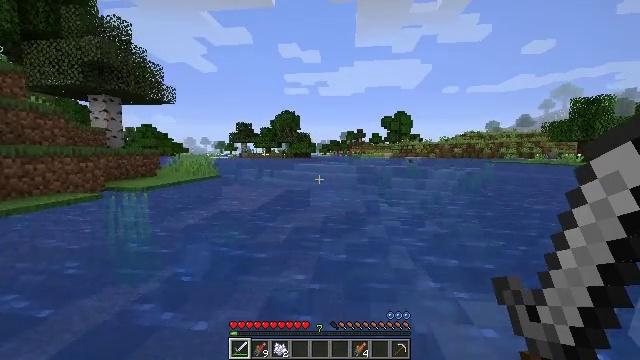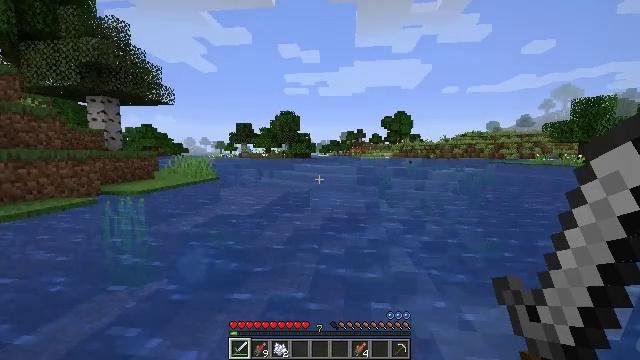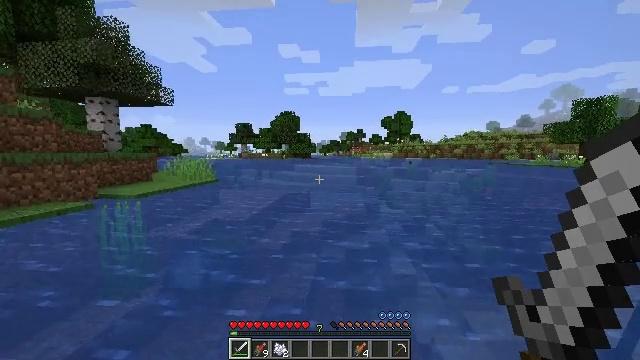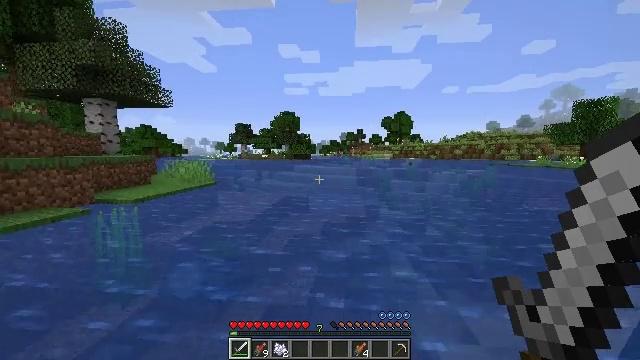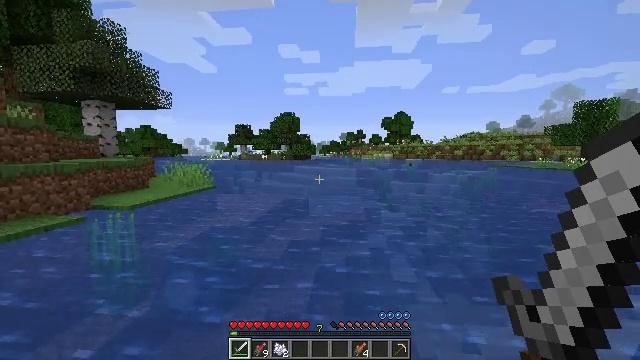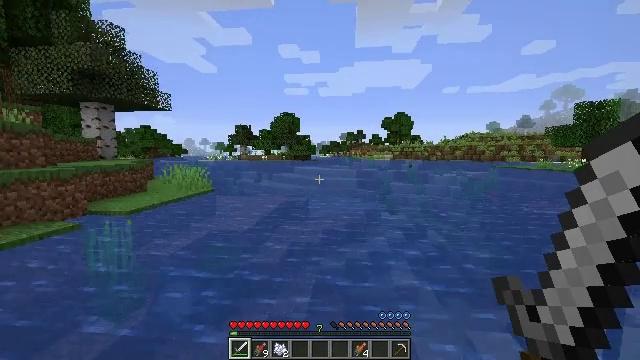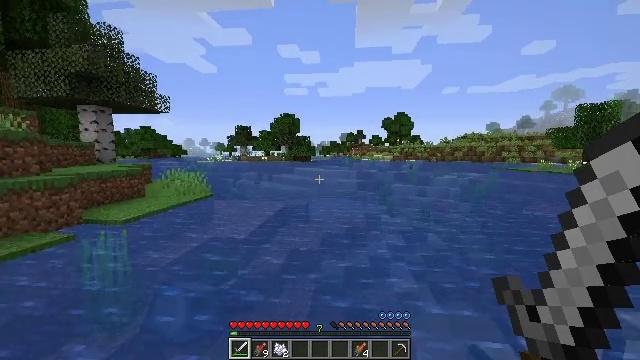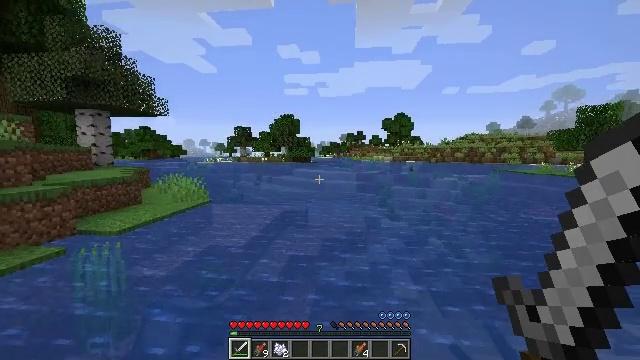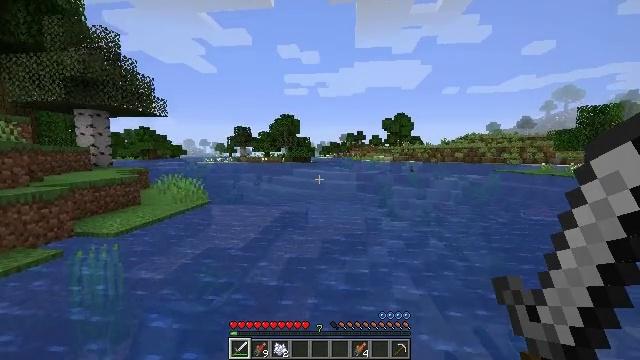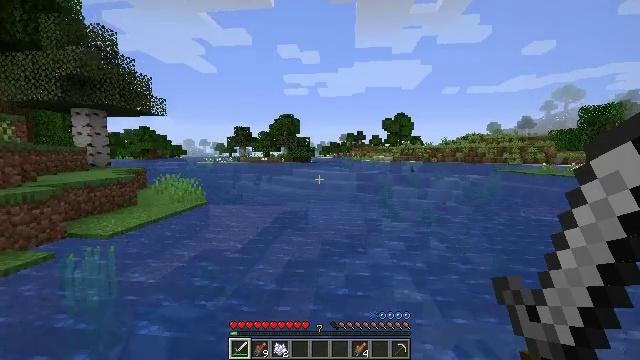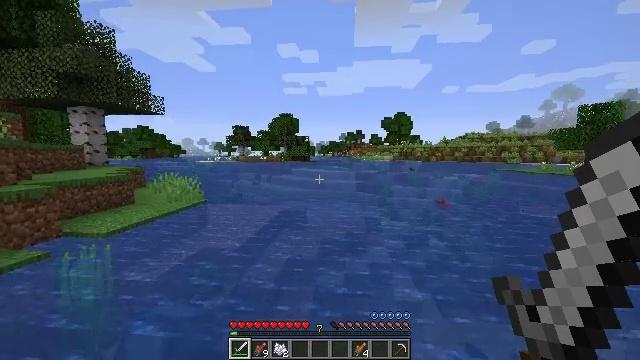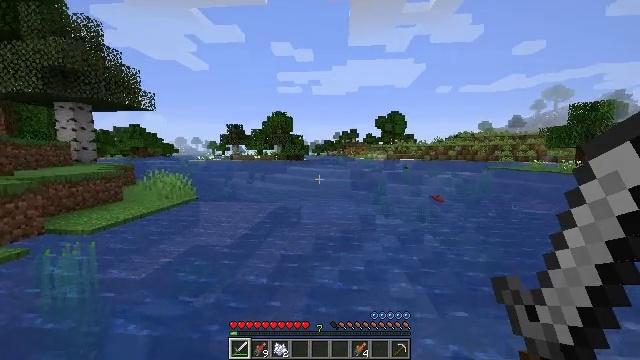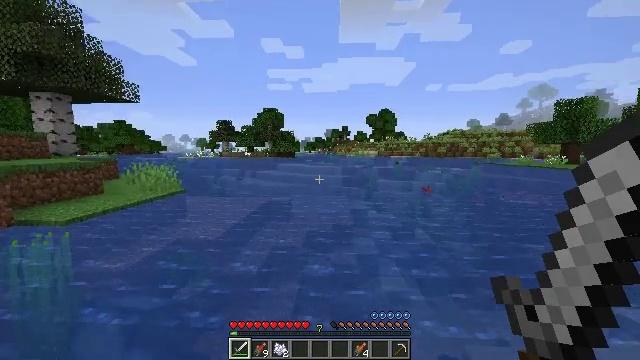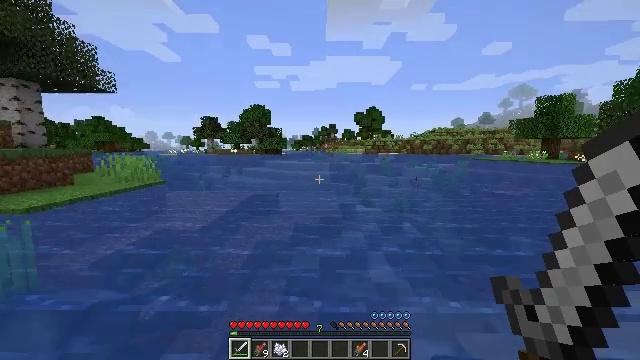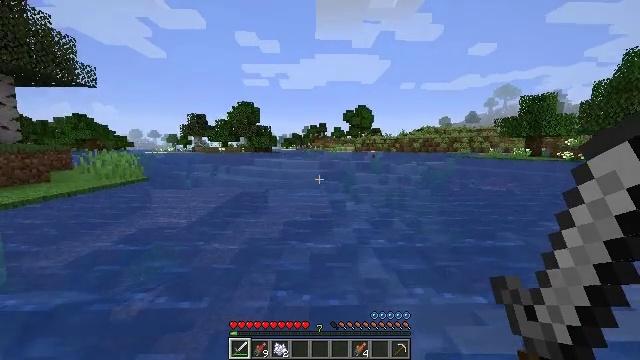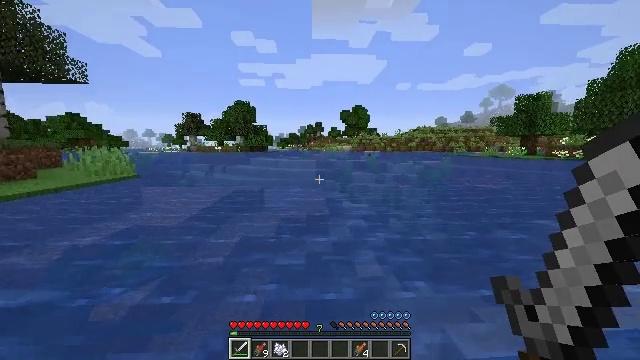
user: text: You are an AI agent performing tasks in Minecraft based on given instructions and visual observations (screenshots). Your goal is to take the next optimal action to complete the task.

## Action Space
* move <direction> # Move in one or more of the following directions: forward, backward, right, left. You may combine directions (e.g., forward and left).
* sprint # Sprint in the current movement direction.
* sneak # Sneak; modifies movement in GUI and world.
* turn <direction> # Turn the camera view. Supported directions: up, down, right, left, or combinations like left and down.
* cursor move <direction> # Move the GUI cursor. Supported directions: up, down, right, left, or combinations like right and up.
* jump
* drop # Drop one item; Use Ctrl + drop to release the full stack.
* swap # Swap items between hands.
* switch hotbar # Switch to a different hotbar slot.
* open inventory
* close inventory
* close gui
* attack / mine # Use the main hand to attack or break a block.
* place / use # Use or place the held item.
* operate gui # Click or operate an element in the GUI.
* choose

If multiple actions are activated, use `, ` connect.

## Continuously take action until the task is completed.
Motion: motion action
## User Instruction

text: Hunt fish.
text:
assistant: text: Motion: move forward, jump
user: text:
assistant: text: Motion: move forward, jump
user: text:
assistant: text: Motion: move forward, jump
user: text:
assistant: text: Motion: move forward, jump
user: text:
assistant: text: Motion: move forward, jump
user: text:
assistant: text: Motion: move forward, jump
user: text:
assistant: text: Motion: move forward, jump
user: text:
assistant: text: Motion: move forward, jump
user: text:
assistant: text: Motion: move forward, jump
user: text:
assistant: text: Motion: move forward, jump
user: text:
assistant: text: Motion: move forward, turn right, jump
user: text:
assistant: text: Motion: move forward, turn right, jump
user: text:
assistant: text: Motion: move forward, turn right, jump
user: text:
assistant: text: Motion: move forward and move right, turn right
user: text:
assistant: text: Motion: move forward and move right
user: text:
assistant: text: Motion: move forward and move right
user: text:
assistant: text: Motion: move forward and move right
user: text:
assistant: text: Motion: move forward and move right
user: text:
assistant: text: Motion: move forward and move right
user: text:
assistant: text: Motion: move forward and move right
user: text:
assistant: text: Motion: move forward
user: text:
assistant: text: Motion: move forward
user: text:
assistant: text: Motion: move forward, turn right
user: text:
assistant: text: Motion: move forward, turn right
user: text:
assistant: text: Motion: move forward, turn right and down
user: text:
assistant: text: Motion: move forward, turn right
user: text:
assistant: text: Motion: move forward
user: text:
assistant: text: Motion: move forward
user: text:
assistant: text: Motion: move forward
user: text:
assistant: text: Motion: move forward